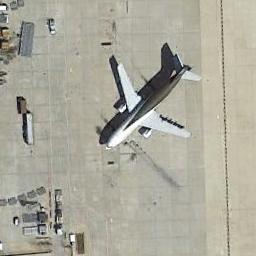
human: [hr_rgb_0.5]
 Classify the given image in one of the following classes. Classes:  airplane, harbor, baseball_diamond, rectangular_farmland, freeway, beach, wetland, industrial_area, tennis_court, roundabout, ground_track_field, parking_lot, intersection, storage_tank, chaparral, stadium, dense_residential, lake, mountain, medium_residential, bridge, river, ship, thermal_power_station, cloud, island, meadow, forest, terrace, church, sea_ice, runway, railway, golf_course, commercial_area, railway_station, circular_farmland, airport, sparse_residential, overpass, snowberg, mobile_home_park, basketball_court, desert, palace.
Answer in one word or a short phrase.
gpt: airplane